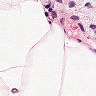
Metastatic tissue present: no